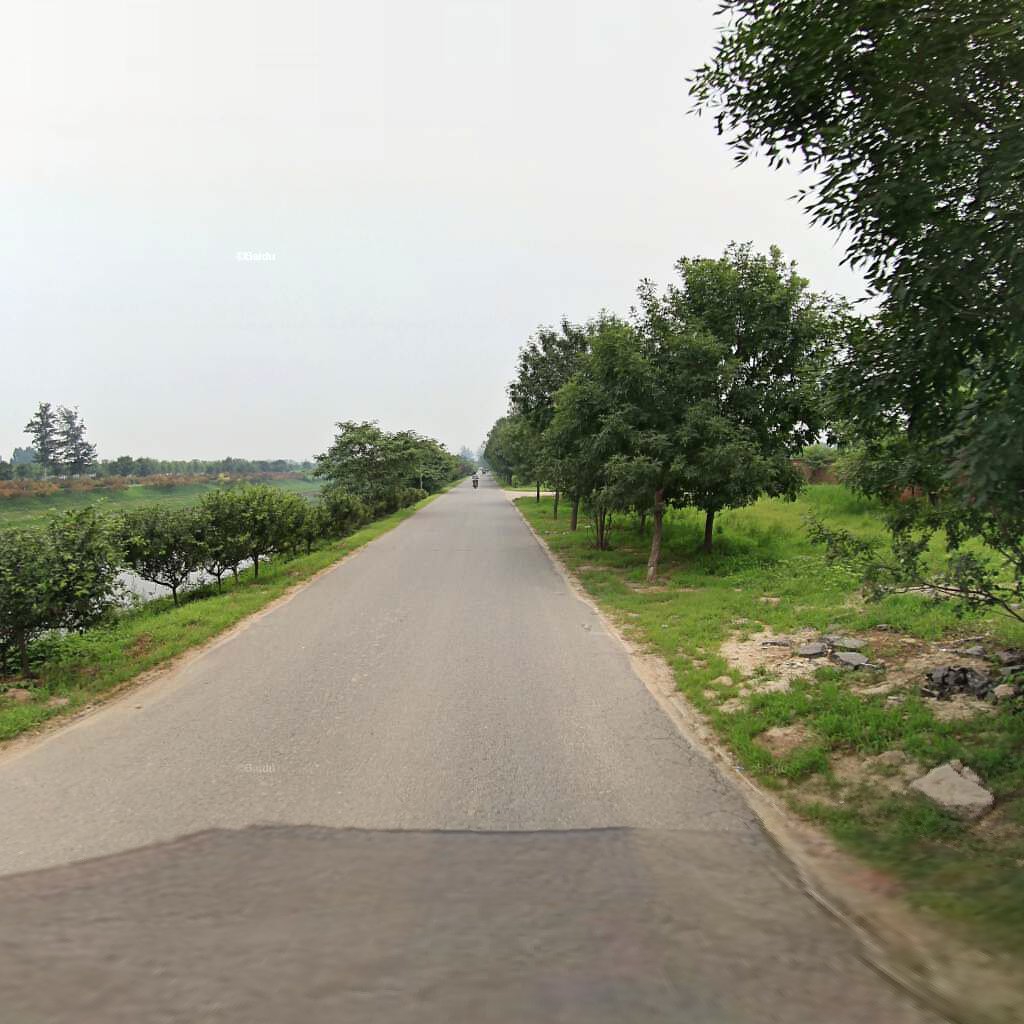
Region: Chaoyang
Road damage annotations: alligator crack